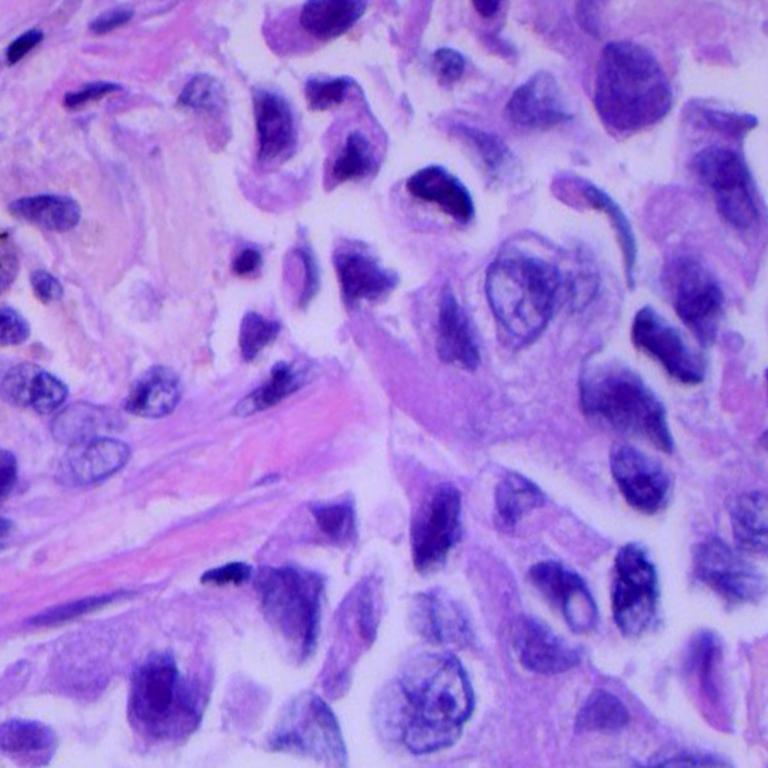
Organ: lung
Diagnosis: adenocarcinomas